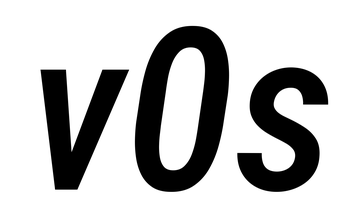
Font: Roboto-Italic_Condensed_Medium_Italic